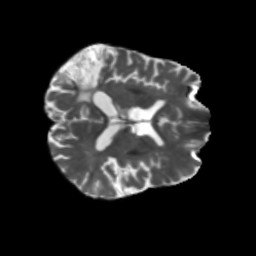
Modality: T2w
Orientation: axial
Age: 68
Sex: male
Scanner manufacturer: siemens
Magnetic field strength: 3 T
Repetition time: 5.25 s
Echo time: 0.08 s